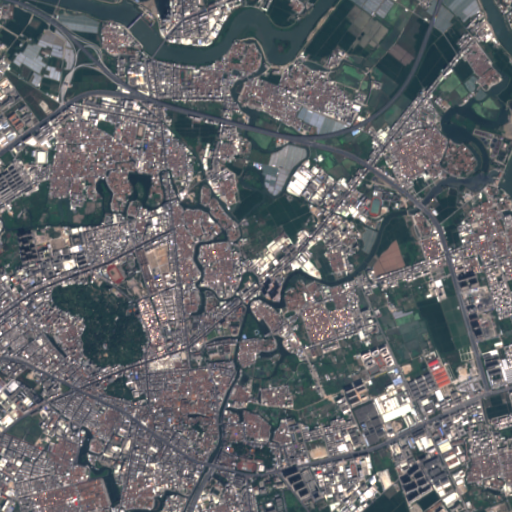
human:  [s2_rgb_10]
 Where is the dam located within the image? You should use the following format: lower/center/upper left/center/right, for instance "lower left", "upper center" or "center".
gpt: The dam is located in the upper left of the image.
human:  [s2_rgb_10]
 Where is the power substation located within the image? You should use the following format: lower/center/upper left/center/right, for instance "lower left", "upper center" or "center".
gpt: The power substation is located in the upper center of the image.
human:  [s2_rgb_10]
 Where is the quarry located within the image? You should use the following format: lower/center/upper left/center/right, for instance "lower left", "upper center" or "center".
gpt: There is no quarry in the image.